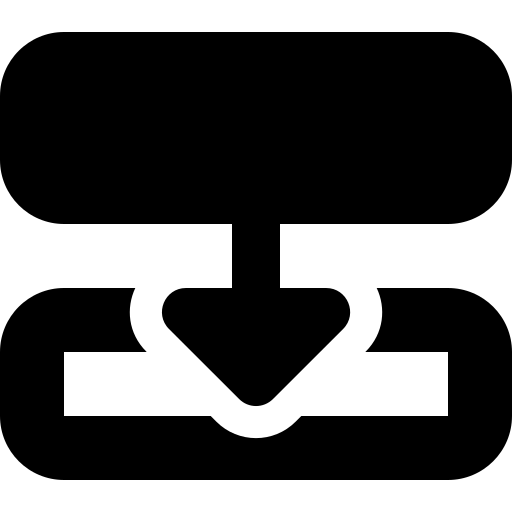
Tags: icon, FontAwesome, fa-icon, solid, diagram, next